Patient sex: F
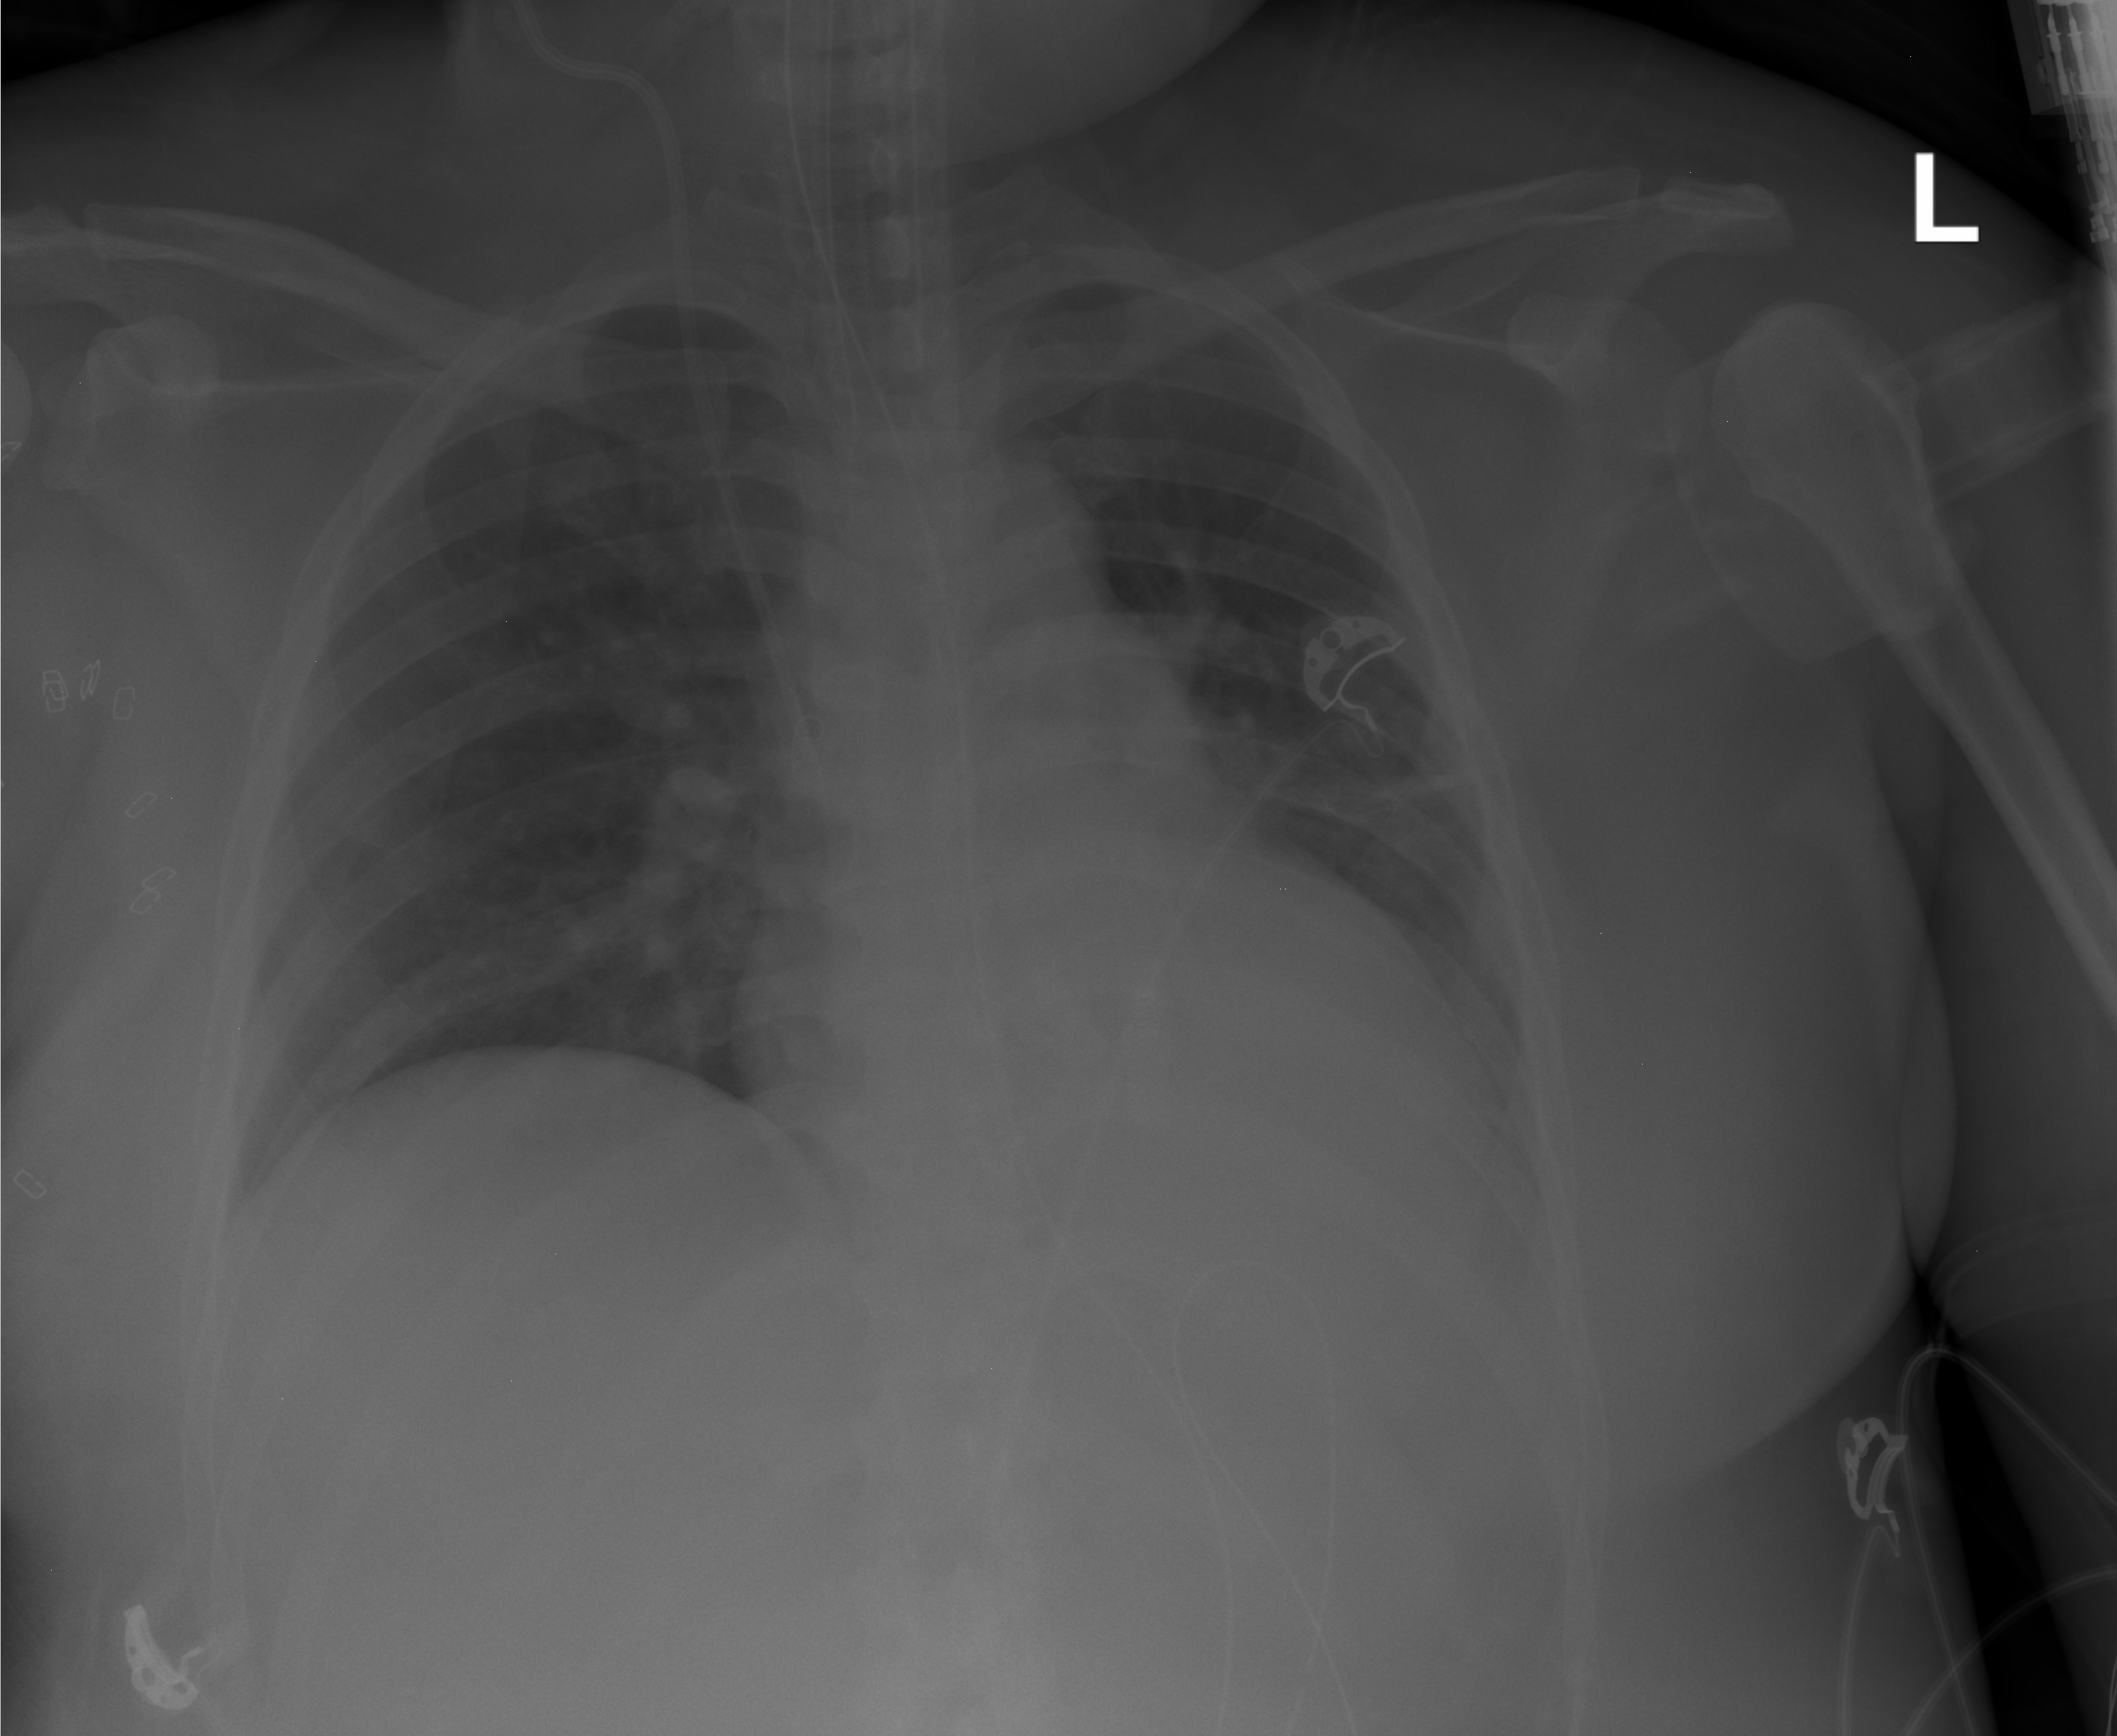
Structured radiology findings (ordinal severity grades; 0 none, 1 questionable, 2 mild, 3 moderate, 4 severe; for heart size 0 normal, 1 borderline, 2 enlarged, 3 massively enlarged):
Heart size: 2
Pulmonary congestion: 0
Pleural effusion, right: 0
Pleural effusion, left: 2
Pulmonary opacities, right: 0
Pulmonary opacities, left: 0
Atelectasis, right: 0
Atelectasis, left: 0